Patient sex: M
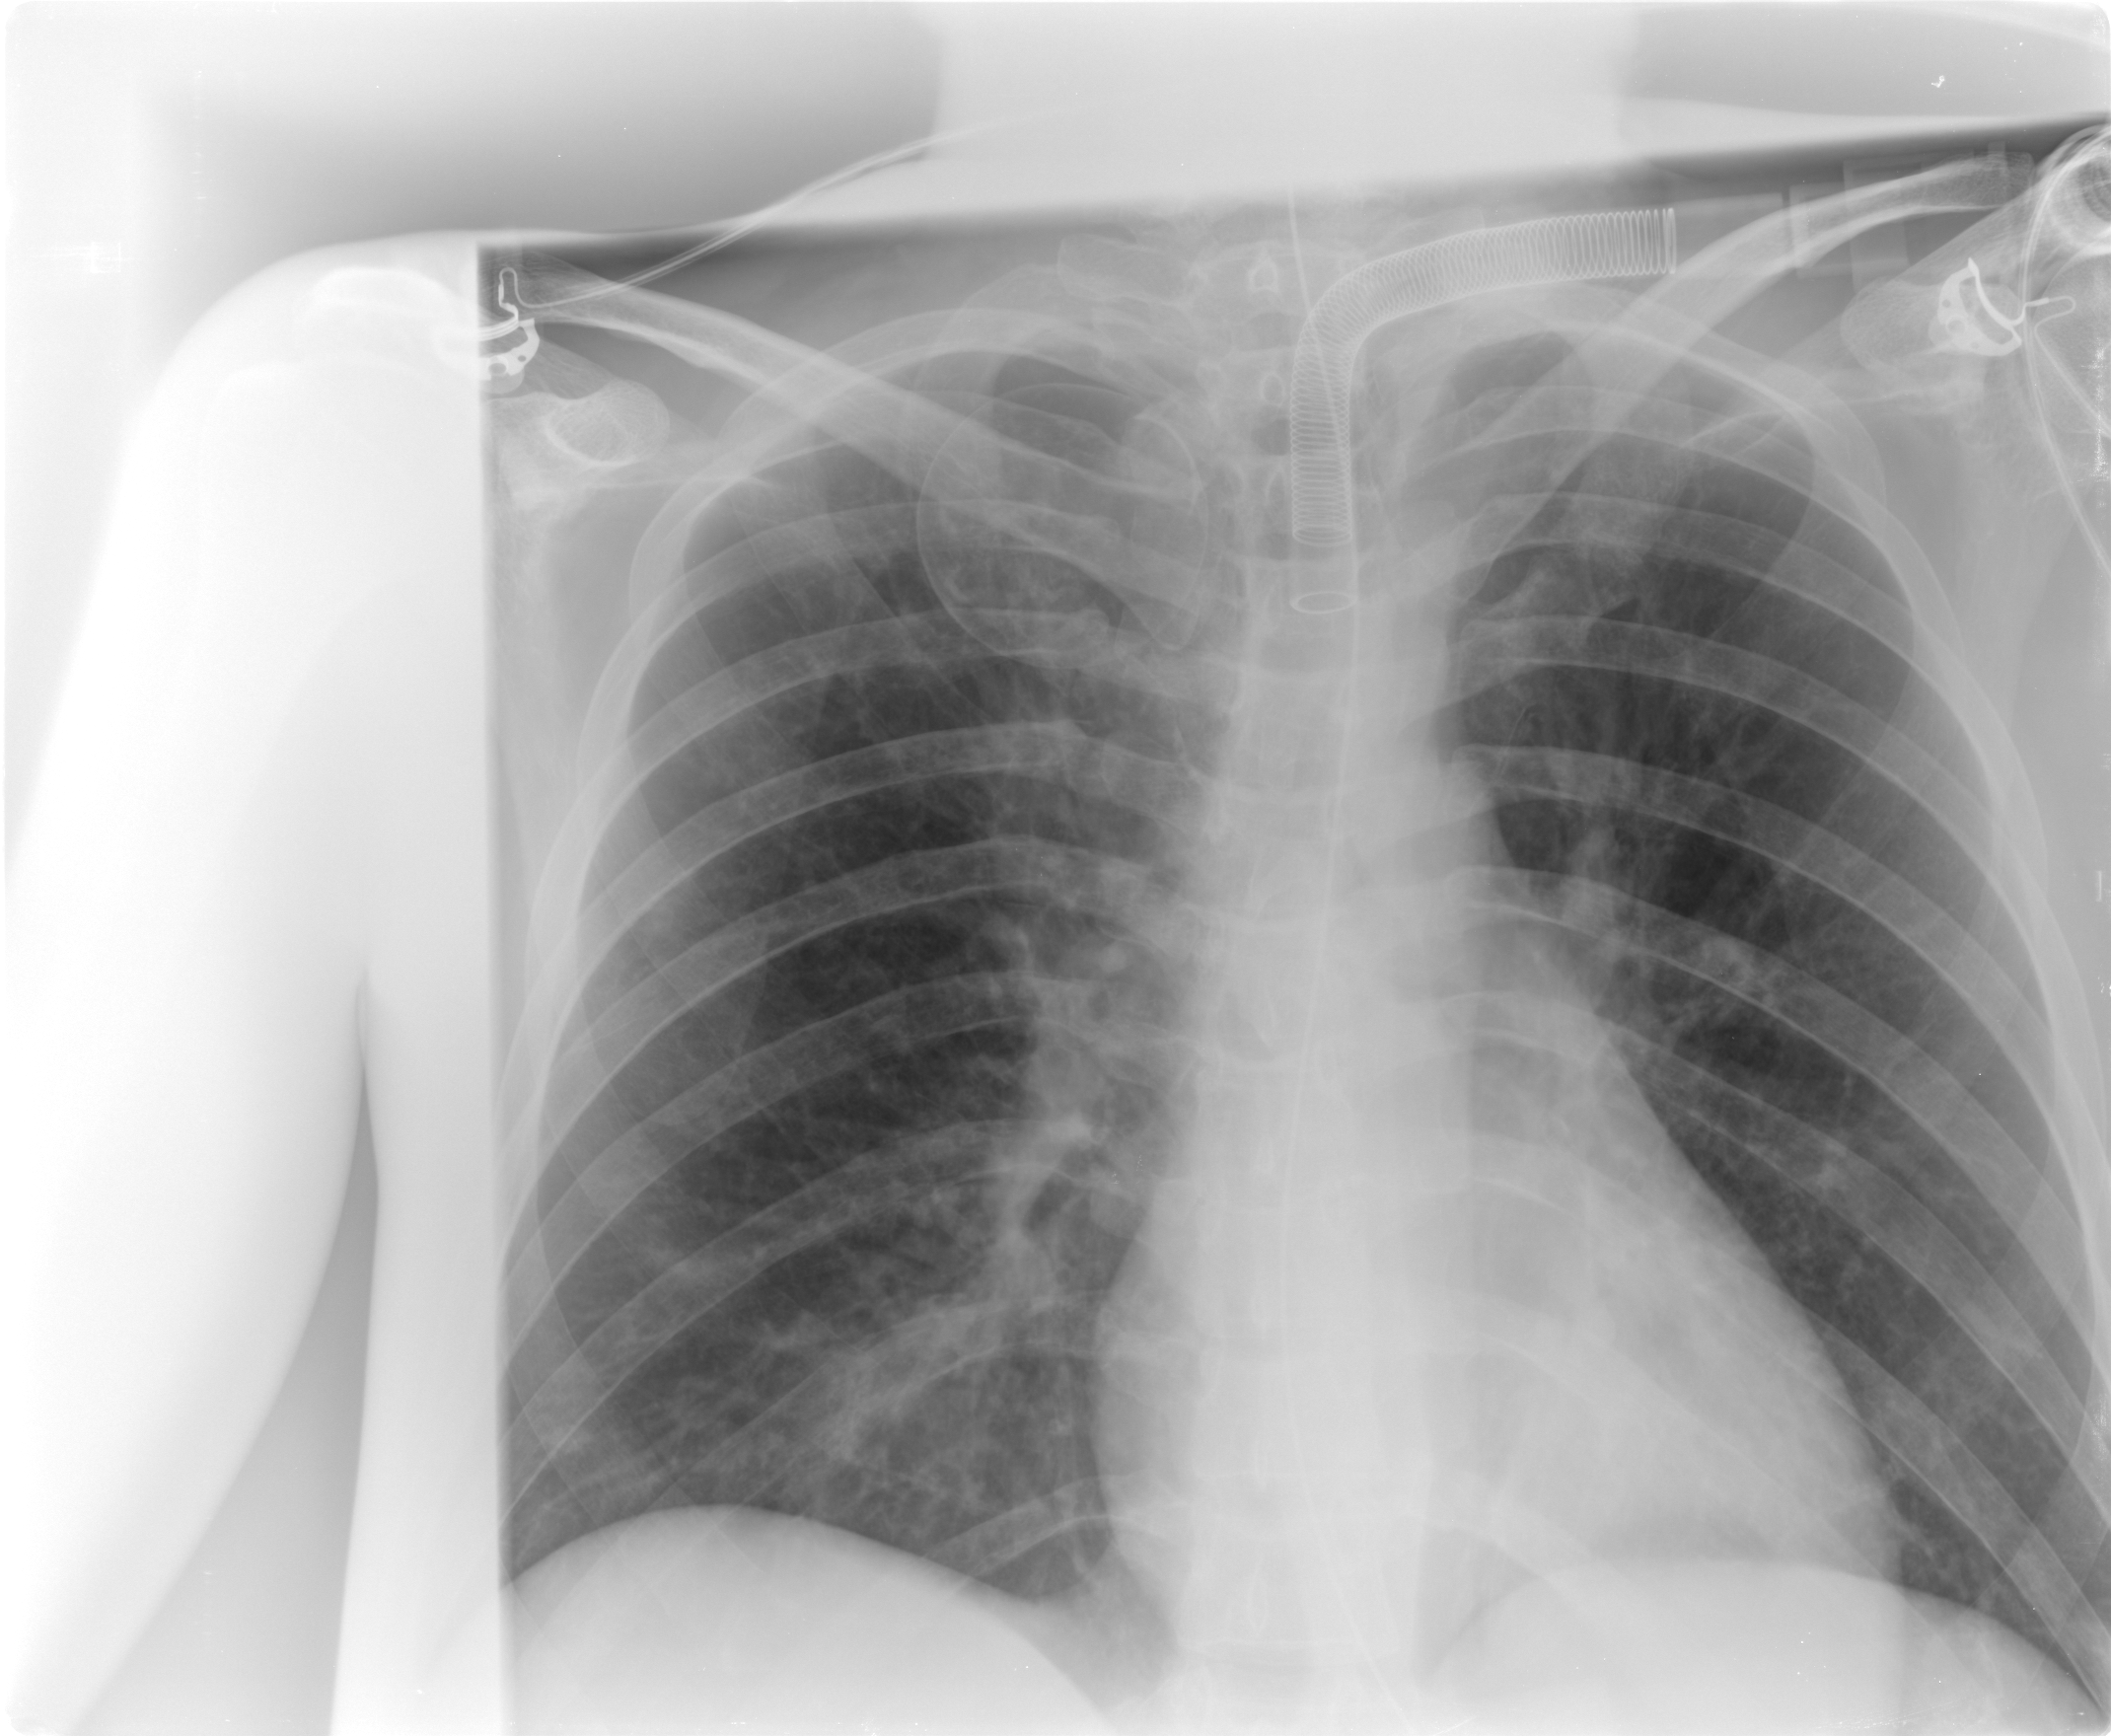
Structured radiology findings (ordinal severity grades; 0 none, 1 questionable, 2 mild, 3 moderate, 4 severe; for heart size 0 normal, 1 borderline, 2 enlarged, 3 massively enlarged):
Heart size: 0
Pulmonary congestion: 2
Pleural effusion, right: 0
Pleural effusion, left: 0
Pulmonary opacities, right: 2
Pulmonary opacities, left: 2
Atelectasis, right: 0
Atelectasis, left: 0